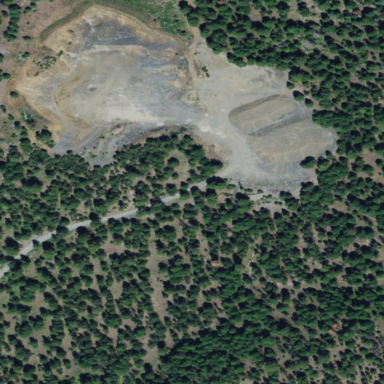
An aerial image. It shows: Quarry area.